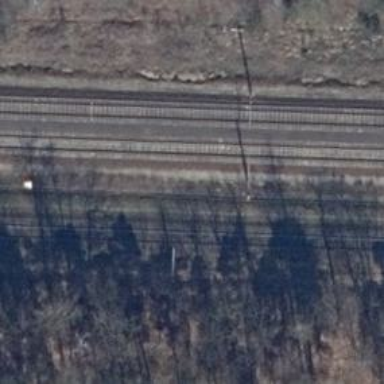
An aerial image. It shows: Railway milestone with catenary mast.